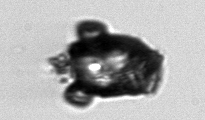
Label: Delphineis